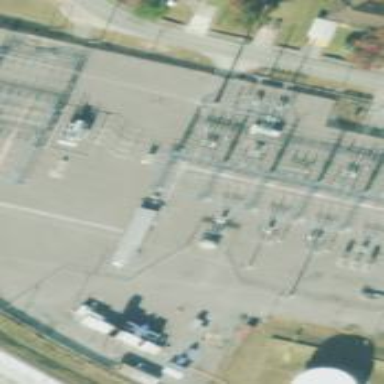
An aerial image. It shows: Switch for power supply.